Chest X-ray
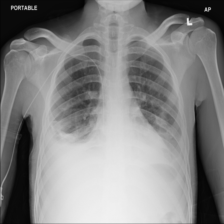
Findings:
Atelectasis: negative
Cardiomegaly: negative
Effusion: negative
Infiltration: negative
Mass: negative
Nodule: negative
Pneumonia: negative
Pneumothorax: negative
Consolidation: negative
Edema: negative
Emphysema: negative
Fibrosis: negative
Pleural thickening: negative
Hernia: negative